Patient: sex F, age 61
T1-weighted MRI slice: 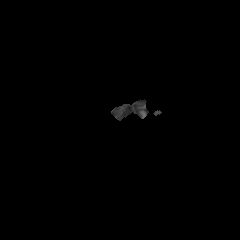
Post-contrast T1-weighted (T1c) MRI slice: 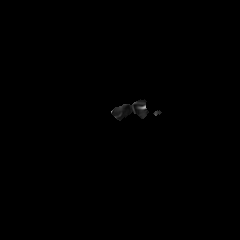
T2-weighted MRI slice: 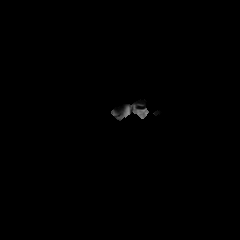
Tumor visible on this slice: no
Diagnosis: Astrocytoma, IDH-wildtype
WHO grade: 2